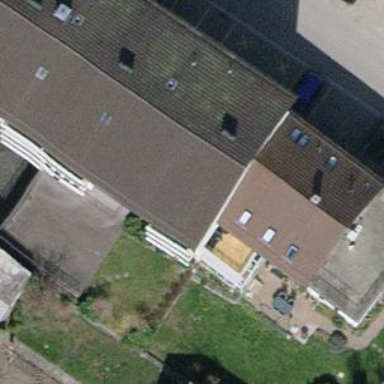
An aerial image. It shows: Gabled roof on building that houses apartments.